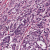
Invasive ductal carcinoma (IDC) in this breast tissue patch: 0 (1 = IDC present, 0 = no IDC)